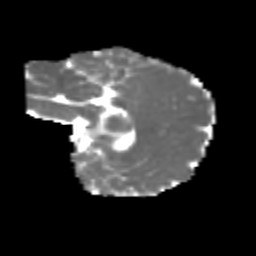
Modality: MD
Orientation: sagittal
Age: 6
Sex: female
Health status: healthy